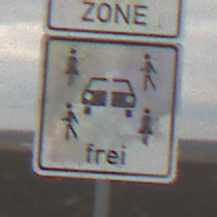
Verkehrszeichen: CarsharingfahrzeugeFrei
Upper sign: BeginnEingeschraenktesHalteverbotZone
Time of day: MorningAfternoon
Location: Outdoor (Nature)
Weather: Overcast
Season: NotSpecified
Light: Natural